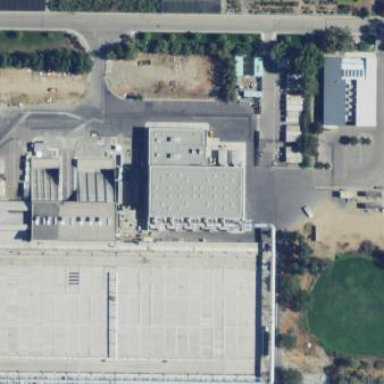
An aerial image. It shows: Industrial building.